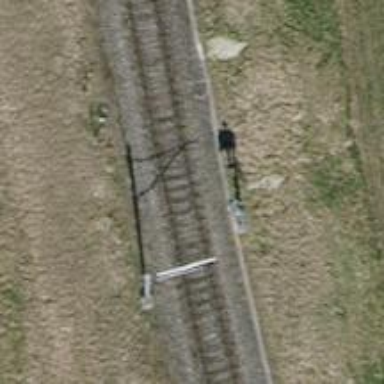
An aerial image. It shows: Railway signal.